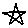
Label: star